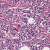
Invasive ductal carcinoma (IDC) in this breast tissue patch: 1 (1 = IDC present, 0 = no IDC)